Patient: sex M, age 57
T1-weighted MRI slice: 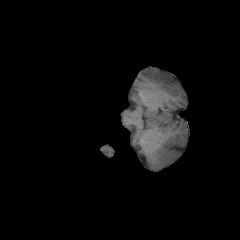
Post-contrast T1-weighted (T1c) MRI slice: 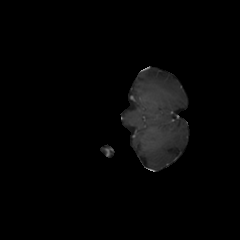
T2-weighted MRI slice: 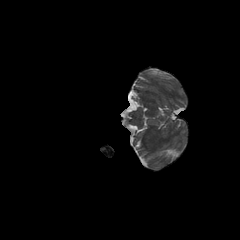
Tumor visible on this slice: no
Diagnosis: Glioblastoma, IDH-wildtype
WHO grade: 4